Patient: sex M, age 47
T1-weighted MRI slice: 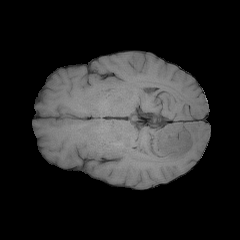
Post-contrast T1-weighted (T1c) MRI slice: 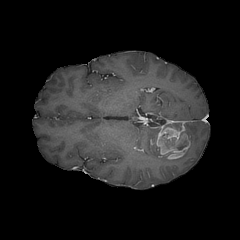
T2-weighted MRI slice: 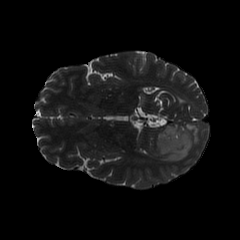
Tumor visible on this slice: yes
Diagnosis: Glioblastoma, IDH-wildtype
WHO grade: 4